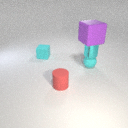
small cyan rubber cube to the left of small cyan rubber sphere